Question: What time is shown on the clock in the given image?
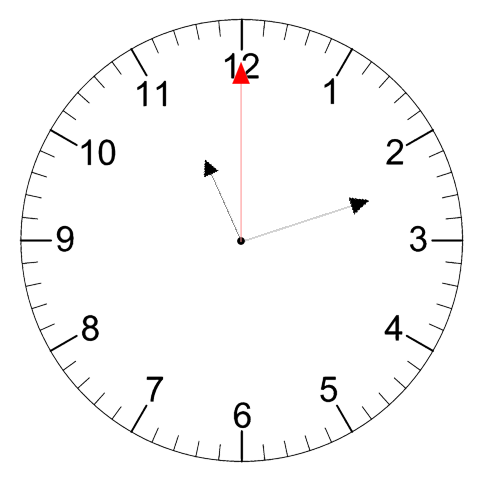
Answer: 11:12:00